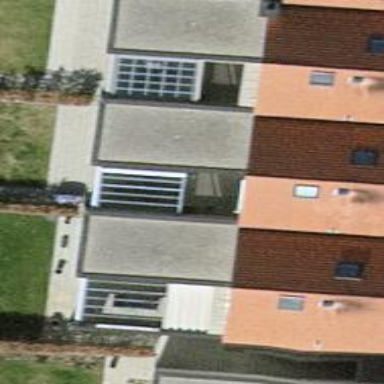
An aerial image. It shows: Terrace building with gabled tile roof.